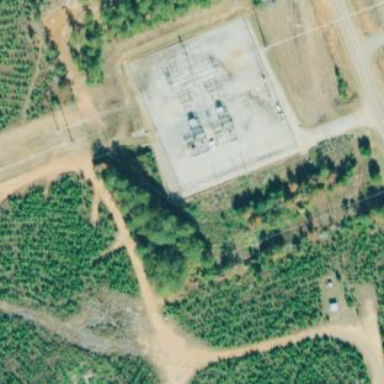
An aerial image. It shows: There is distribution substation enclosed by fence.